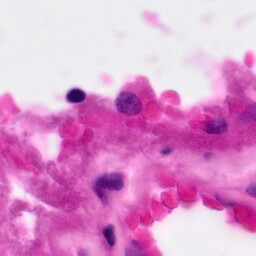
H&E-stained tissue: Pancreatic